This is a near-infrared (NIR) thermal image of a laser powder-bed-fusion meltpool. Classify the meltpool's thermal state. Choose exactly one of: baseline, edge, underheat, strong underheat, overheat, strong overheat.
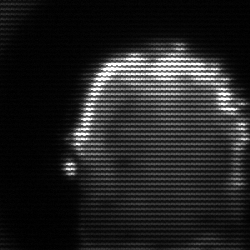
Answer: baseline